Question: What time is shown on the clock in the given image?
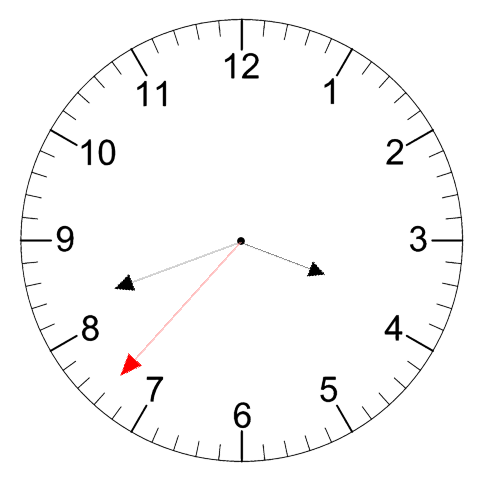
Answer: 03:41:37